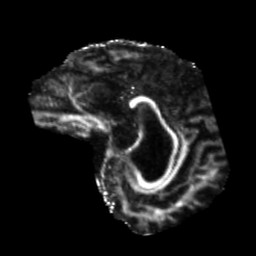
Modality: FA
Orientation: sagittal
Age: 40
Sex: male
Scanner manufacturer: siemens
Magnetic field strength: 3 T
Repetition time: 5.25 s
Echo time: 0.08 s